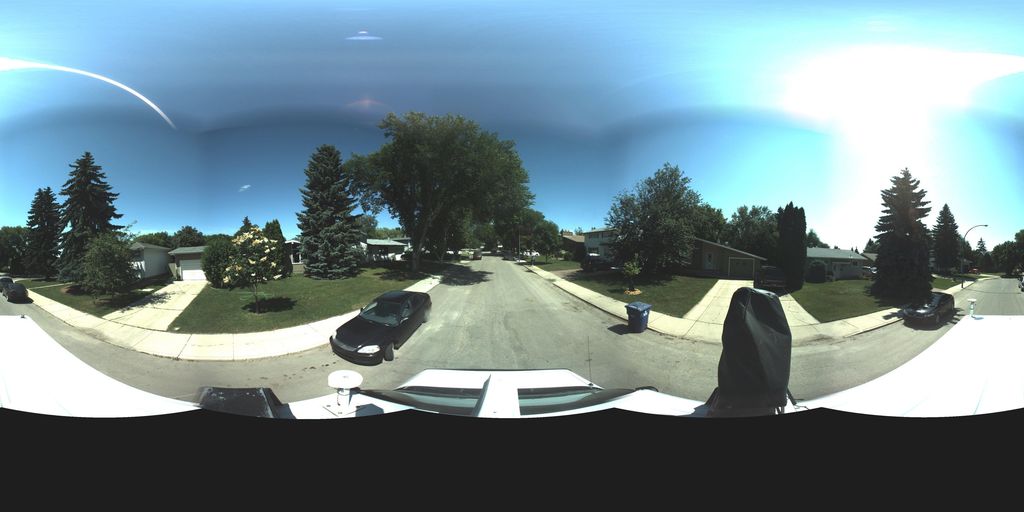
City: saskatoon